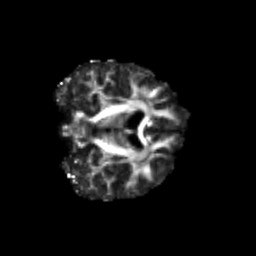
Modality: FA
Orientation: coronal
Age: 26
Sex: female
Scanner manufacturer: siemens
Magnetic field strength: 3 T
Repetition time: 3.5 s
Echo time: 0.125 s